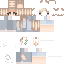
A female human skin with pale skin, wearing blonde hood dressed in a blue hoodie and brown pants, featuring a closed mouth.